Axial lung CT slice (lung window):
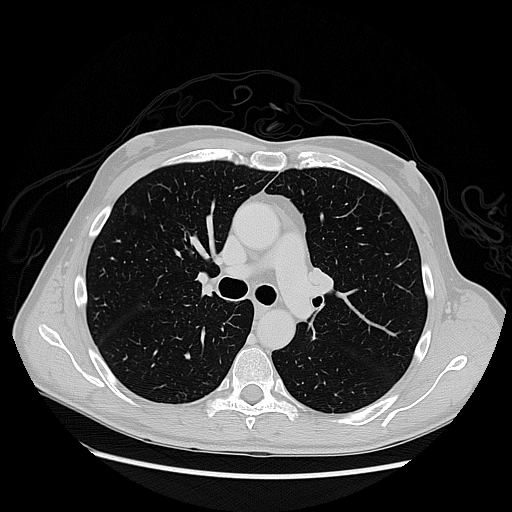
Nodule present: no